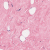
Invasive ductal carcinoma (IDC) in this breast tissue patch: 0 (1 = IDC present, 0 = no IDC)